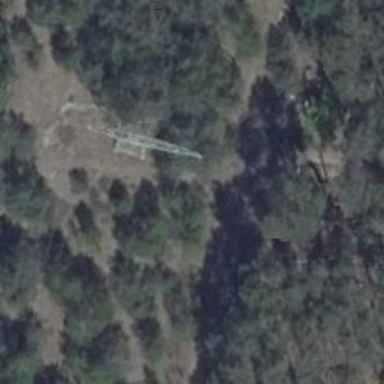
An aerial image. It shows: Power line in the image.